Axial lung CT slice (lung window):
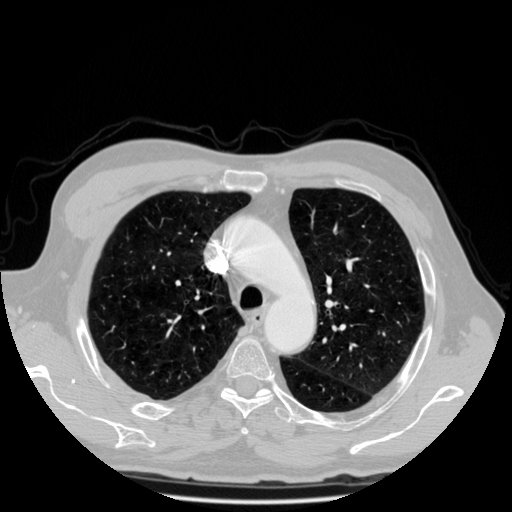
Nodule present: no